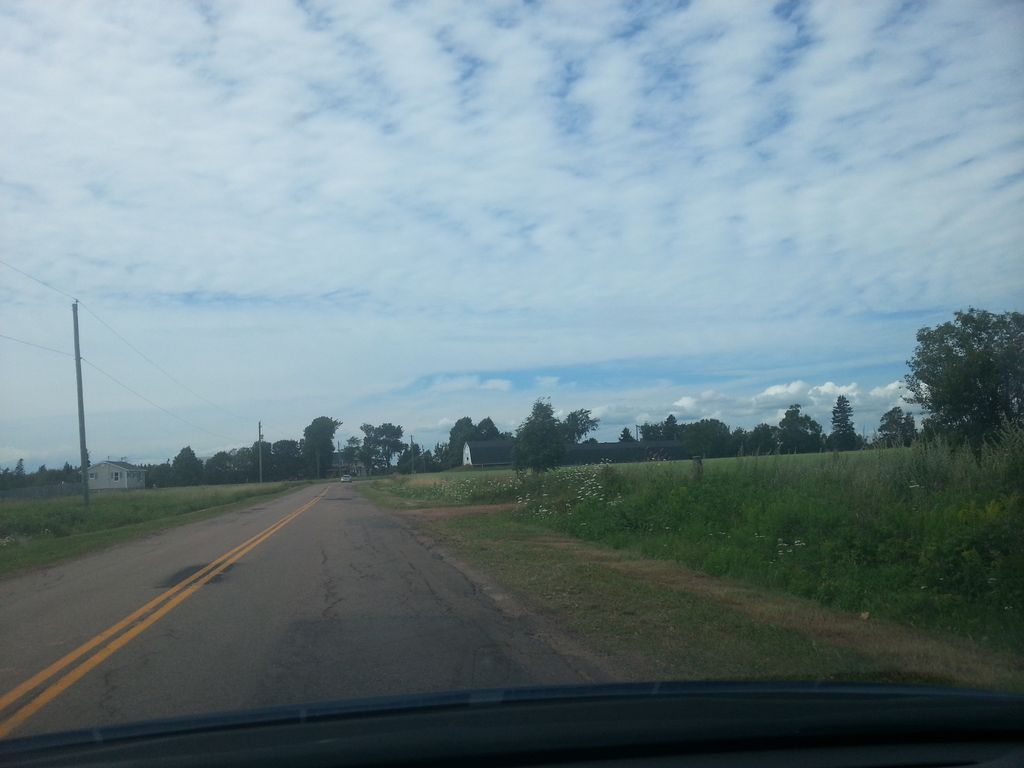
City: charlottetown